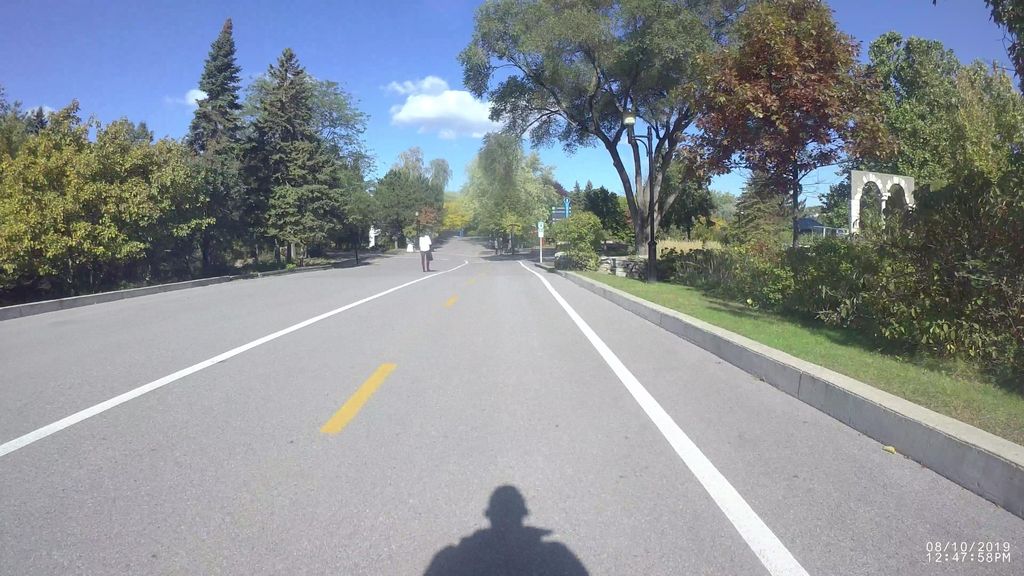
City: montreal